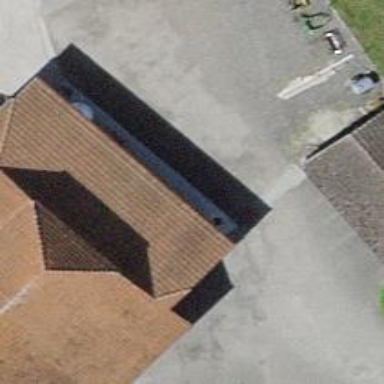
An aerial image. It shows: Farm shop.